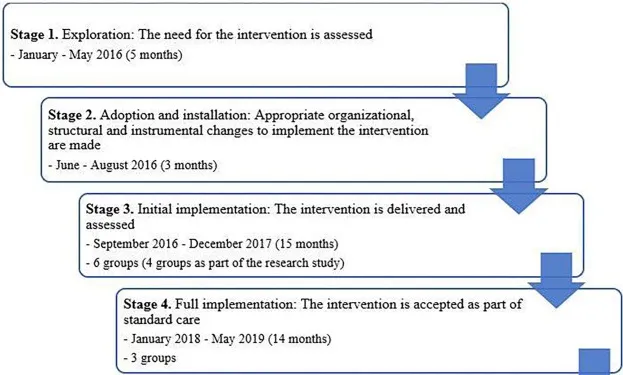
Timeline for the five stage of the implementation process.
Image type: chart (chart)